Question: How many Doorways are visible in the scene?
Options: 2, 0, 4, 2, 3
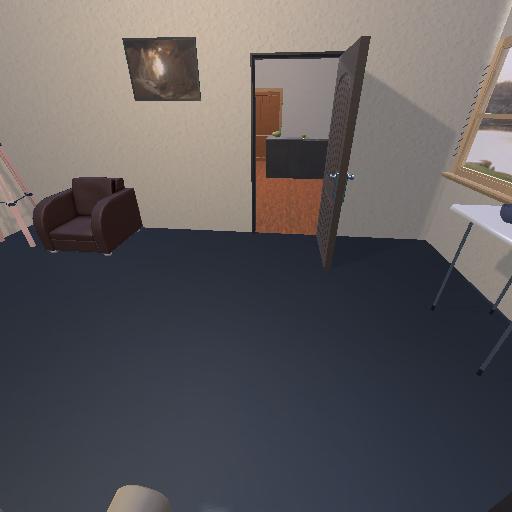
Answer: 2